Aerial crown-view tile of a tropical tree (Barro Colorado Island, Panama), acquired 20250818:
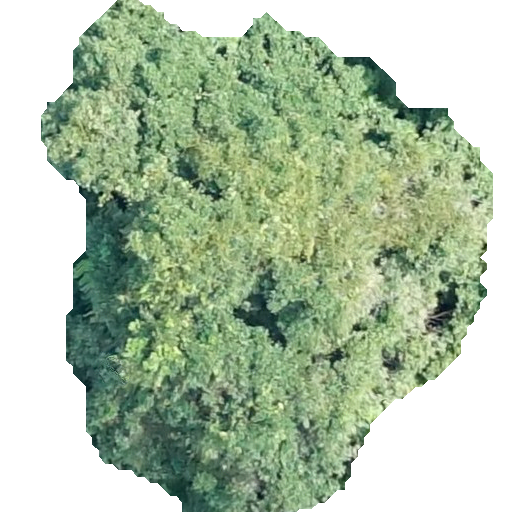
Species: Prioria copaifera
GBIF accepted scientific name: Prioria copaifera
Crown area: 240.495 m²